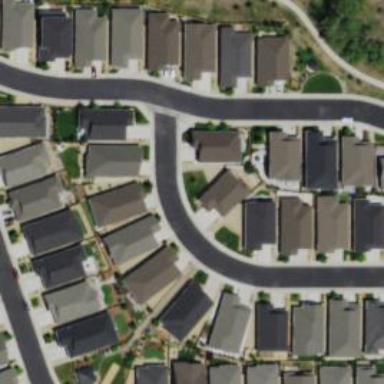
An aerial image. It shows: Driveway.